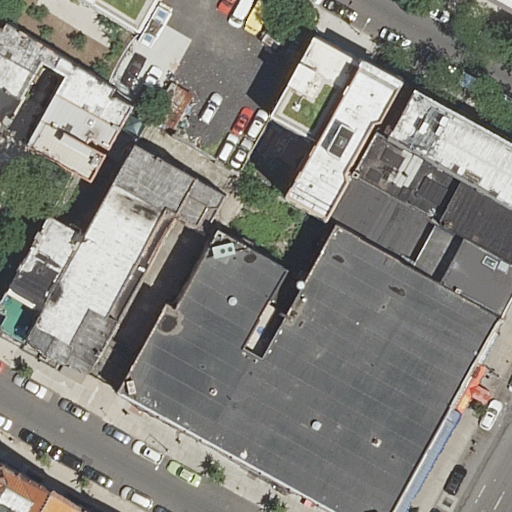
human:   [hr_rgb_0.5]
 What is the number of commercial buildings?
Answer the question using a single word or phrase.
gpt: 0

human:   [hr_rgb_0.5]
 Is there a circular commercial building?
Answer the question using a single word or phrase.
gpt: no

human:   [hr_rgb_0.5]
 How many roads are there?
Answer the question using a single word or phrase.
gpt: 4

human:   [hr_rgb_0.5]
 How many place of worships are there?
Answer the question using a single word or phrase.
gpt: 1

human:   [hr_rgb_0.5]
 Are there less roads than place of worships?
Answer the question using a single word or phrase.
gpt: no

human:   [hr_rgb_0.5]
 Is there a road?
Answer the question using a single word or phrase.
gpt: yes

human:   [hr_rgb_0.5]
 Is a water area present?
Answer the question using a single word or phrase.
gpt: no

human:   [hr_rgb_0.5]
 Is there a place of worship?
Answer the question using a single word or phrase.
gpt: yes

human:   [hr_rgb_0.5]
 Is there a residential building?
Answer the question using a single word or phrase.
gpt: yes

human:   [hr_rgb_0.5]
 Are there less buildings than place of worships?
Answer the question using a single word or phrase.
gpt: no

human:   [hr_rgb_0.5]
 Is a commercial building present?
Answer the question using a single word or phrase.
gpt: no

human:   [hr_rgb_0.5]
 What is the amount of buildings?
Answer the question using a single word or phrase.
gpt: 18

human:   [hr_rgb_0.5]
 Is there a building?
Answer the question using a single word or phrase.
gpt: yes

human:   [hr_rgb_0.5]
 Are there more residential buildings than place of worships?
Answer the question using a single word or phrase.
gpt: yes

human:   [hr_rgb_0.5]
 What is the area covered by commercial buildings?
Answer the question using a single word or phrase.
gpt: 0m2

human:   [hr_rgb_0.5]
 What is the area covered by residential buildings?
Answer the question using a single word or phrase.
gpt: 6666m2

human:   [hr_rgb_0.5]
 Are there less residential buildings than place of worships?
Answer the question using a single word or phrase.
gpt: no

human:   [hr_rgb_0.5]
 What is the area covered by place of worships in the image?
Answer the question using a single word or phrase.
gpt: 704m2

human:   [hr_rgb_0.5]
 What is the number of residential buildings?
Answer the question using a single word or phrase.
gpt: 18

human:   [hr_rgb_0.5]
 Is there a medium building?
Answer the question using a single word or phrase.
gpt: yes

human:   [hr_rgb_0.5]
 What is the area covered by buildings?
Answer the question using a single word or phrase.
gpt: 6666m2

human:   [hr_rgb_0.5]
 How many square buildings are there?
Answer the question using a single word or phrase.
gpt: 0

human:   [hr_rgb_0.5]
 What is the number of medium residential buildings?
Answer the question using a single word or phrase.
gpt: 7

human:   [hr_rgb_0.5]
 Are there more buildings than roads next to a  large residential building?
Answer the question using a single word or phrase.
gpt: yes

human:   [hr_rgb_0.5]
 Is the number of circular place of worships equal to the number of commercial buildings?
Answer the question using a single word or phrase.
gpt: yes

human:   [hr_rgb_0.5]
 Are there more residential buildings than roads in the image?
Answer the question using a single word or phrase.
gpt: yes

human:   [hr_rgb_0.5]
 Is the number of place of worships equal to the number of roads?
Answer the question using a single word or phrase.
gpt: no

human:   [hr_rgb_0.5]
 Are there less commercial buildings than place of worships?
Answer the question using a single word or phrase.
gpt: yes

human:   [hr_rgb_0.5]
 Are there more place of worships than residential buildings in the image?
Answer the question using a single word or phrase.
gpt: no

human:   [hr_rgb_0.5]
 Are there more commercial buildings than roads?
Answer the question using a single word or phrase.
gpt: no

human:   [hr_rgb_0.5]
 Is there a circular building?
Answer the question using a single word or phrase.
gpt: no

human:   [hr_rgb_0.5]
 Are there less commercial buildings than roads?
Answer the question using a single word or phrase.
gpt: yes

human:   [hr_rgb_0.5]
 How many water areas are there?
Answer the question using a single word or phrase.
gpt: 0

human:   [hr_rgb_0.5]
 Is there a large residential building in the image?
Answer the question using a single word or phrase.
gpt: yes

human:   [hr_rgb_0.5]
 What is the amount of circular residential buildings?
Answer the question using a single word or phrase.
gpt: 0

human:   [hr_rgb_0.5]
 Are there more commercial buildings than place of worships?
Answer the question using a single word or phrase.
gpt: no

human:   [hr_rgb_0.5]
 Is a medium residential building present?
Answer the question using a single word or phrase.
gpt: yes

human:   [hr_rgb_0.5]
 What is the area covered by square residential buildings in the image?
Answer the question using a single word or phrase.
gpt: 0m2

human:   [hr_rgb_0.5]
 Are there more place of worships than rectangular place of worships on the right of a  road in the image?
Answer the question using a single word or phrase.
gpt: yes

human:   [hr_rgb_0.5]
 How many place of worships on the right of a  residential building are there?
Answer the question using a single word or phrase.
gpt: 1

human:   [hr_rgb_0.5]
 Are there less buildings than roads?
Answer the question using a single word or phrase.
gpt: no

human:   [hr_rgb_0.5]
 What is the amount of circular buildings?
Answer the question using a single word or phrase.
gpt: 0

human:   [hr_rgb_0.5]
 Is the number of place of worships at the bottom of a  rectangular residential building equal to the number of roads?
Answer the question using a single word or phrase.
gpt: no

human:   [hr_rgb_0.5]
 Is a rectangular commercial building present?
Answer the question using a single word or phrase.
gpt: no

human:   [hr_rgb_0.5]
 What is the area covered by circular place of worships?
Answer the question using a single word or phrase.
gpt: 0m2

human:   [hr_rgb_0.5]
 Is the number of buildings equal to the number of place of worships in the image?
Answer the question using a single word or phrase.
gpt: no

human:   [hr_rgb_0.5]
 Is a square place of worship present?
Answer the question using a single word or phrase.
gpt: no

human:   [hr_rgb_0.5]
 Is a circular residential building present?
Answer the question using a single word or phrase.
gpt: no

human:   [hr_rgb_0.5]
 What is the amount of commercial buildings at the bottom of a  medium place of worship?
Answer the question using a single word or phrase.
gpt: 0

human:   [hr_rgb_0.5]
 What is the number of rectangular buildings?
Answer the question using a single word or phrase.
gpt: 10

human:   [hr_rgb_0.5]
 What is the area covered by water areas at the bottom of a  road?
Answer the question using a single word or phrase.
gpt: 0m2

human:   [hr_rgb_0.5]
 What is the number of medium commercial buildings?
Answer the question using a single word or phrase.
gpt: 0

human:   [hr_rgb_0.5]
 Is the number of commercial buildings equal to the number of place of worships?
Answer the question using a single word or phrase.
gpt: no

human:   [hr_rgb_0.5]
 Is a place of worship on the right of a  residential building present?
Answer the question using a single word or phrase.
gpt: yes

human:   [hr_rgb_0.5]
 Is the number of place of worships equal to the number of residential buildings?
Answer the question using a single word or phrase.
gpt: no

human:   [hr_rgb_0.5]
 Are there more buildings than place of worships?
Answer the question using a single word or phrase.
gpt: yes

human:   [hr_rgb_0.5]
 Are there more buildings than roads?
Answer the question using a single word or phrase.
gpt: yes

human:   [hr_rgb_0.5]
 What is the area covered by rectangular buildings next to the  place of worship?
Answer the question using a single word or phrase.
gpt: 1479m2

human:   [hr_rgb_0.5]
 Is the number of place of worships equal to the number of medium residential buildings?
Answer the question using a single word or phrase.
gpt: no

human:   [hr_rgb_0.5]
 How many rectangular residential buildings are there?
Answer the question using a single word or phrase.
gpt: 10

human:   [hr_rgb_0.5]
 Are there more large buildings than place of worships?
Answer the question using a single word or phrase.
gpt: yes

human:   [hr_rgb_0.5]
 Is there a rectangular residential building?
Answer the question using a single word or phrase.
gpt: yes

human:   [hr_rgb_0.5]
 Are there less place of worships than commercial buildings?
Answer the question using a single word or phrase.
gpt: no

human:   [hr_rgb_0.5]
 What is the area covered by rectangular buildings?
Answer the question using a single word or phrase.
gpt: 1479m2